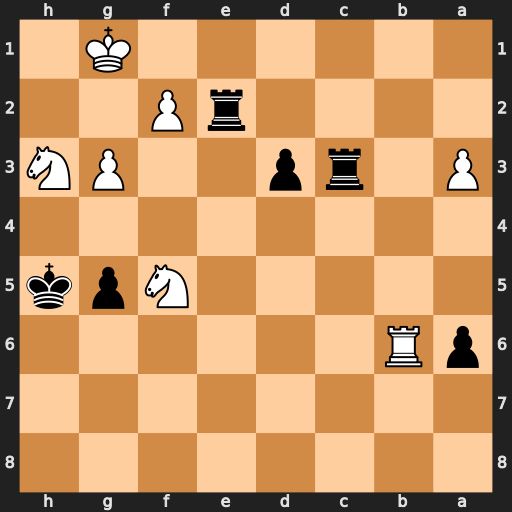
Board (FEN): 8/8/pR6/5Npk/8/P1rp2PN/4rP2/6K1
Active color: b
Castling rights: -
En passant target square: -
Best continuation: Kg4 Kg2 Kxf5